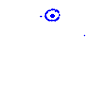
Particle: proton